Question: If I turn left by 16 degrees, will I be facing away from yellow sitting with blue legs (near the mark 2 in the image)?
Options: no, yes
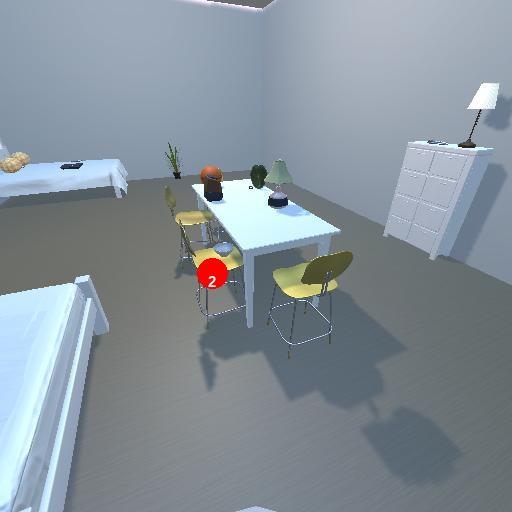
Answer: no